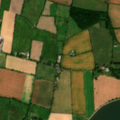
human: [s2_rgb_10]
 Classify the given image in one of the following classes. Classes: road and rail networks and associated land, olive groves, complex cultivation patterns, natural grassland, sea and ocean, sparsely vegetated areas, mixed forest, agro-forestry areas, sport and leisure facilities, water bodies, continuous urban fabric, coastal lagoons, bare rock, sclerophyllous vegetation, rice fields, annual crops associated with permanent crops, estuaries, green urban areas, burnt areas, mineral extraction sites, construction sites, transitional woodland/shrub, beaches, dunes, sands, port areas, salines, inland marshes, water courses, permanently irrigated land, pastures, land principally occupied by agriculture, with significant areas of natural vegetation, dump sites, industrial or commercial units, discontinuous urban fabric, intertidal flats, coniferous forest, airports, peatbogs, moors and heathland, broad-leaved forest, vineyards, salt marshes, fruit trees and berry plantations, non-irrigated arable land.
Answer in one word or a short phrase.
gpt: non-irrigated arable land, pastures, complex cultivation patterns, estuaries